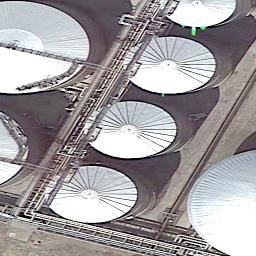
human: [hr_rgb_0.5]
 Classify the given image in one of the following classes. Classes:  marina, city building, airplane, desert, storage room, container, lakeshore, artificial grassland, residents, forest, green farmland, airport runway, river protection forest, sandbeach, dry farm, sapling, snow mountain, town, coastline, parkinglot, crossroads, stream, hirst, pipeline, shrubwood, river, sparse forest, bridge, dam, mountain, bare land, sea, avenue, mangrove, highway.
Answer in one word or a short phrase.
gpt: storage room